Question: i need to print a objectlistview and want to use the ListViewPrinter-Class for it.
This is what a already did:
'''
BrightIdeasSoftware.ListViewPrinter printer = new BrightIdeasSoftware.ListViewPrinter();
printer.AlwaysCenterListHeader = true;
printer.ListView = this.AenderungenFOLV;
printer.DocumentName = "Fuhrpark Anderungsliste";
printer.Header = "Fuhrpark Anderungsliste";
printer.DefaultPageSettings.Margins.Top = 5;
printer.DefaultPageSettings.Margins.Left = 5;
printer.DefaultPageSettings.Margins.Right = 5;
printer.IsListHeaderOnEachPage = true;
printer.Watermark = "Fuhrpark";
printer.WatermarkTransparency = 50;
printer.Footer = "Fuhrpark - " + DateTime.Now.ToString("dddd, dd.MMMM yyyy HH:mm");
printer.PrintPreview();
'''
This is the result of the previous code:

I want to make the List fit to the pagesize. It is always that small and wrap the ListHeader. Setting
> printer.ListHeaderFormat.CanWrap = false;
isnt working. It is just making the Headertext ending with "...".
Thanks in advance.
Regards, Relax
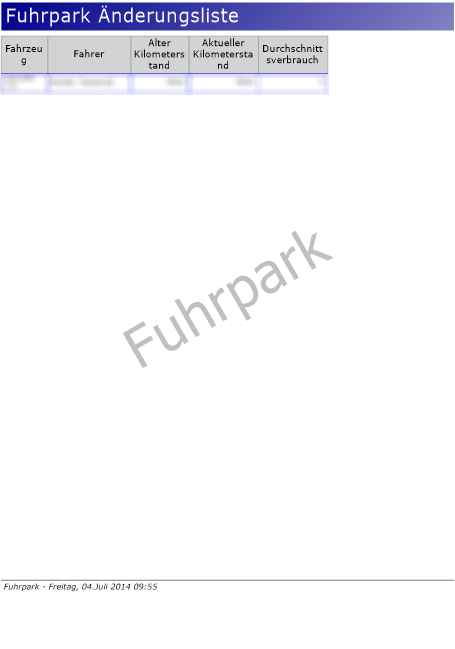
Answer: I believe both "features" are no supported out of the box. Essentially, the ListViewPrinter is printing the exact representation of your ObjectListView. If your headers do not wrap in the OLV itself, its probably due to a smaller font.
Regarding fitting the Pagesize it comes down to the same problem. The ListViewPrinter won't manipulate the OLV by itself. However, you could manually re-format the columns before printing to fit the page and reset it afterwards.
I am doing something similar in one of my applications, because the user can dynamically choose which columns should be printed. The dialog contains a PrintPreviewControl that instantly updates the view on any changes that were made. If you change the width of a column or the whole listview, the ListViewPrinter will reflect that.